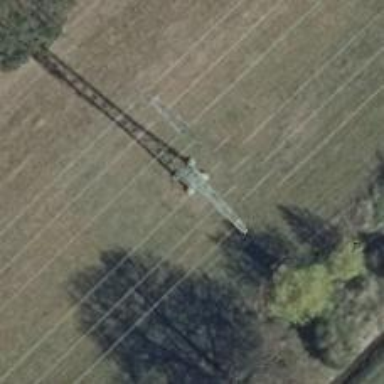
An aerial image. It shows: Power tower.